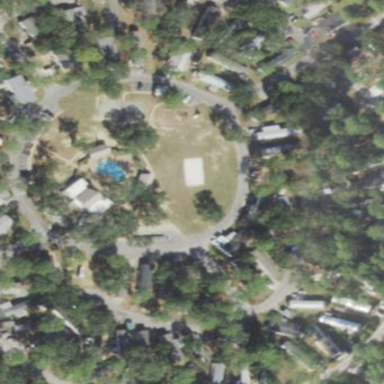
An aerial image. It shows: Residential area designated as trailer park.